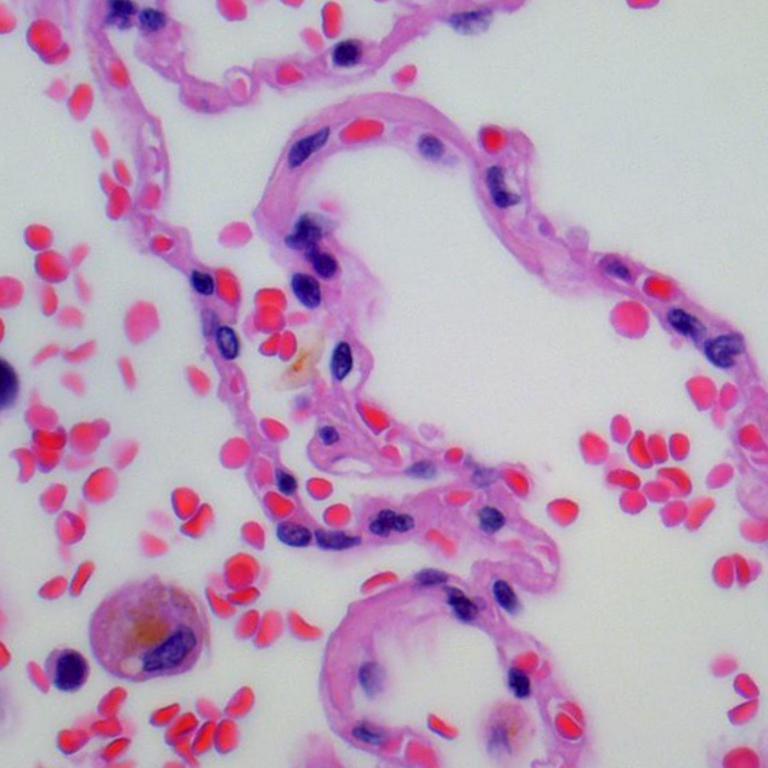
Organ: lung
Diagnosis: benign